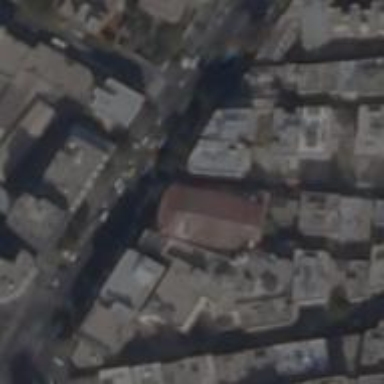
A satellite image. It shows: Cinema.